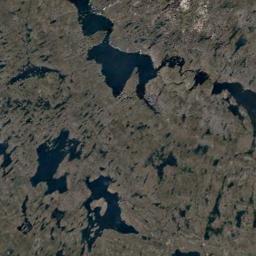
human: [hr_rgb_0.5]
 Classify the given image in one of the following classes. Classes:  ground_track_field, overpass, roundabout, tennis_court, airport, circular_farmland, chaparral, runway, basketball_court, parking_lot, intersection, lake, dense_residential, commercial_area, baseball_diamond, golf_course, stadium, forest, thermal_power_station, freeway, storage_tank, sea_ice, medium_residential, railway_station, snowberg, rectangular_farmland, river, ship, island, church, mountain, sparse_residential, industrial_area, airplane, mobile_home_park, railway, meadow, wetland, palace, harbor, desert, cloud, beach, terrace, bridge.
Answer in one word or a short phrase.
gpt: wetland